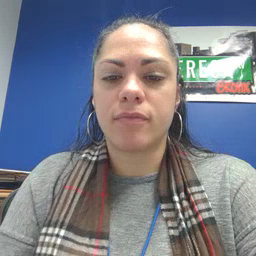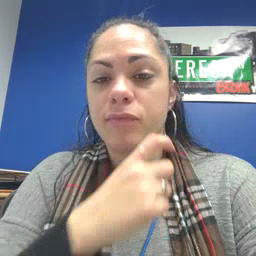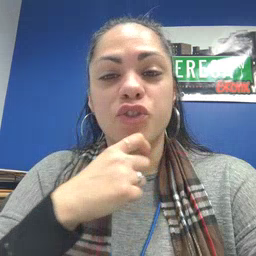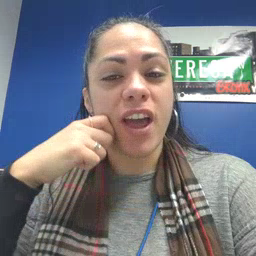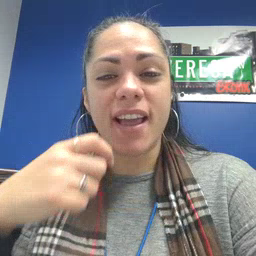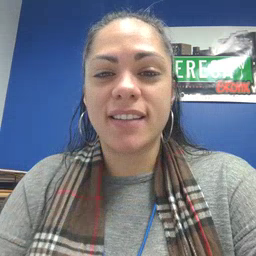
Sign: dry